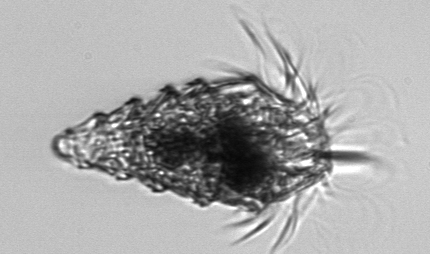
Label: Laboea_strobila